Двойные звёзды — важный класс астрономических объектов. Будем рассматривать двойную звезду как систему двух точечных масс $M$ и $m$, совершающих круговое движение вокруг общего центра масс. Период вращения системы равен $T_0$. В некоторый момент времени звезда $M$ мгновенно взрывается и теряет массу $\Delta M$. Её новую массу обозначим как $M'$ $(M' = M - \Delta M)$. Считайте, что в силу быстроты и изотропности взрыва относительно звезды $M$, её мгновенные скорости до и после взрыва равны. При решении задачи считайте, что взрыв никак не влияет на звезду $m$. Гравитационная постоянная равна $G$, релятивистскими эффектами пренебречь.
Найдите расстояние $r_0$ между звёздами $M$ и $m$ до взрыва.
Считая, что движение системы звёзд $M'$ и $m$ после взрыва осталось финитным, найдите его период $T_1$.
Найдите, какое условие должно быть наложено на $M$, $m$ и $\Delta M$, чтобы движение системы звёзд $M'$ и $m$ после взрыва стало инфинитным.
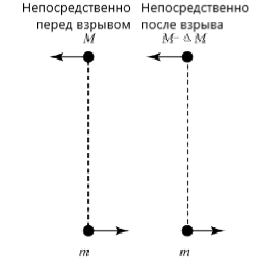
Найдите расстояние $r_0$ между звёздами $M$ и $m$ до взрыва.
Ответ: \[r_0 = \left( \frac{G(M+m)T_0^2}{4\pi^2} \right) ^{1/3}.\]

Считая, что движение системы звёзд $M'$ и $m$ после взрыва осталось финитным, найдите его период $T_1$.
Ответ: \[T_1 = \sqrt{\frac{(M+m)(M+m-\Delta M)^2}{(M+m-2\Delta M)^3}}T_0.\]

Найдите, какое условие должно быть наложено на $M$, $m$ и $\Delta M$, чтобы движение системы звёзд $M'$ и $m$ после взрыва стало инфинитным.
Ответ: \[\Delta M \geq \frac{M+m}{2},\ M>m.\]
Темы:
T, Механика, Гравитация, Китайские, ЗСМИ